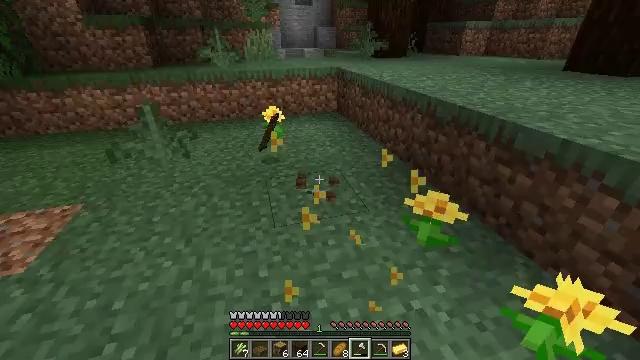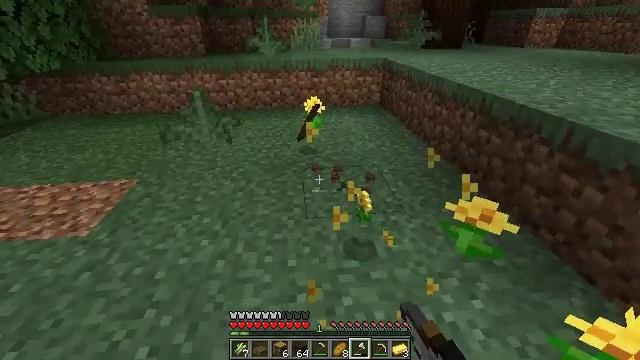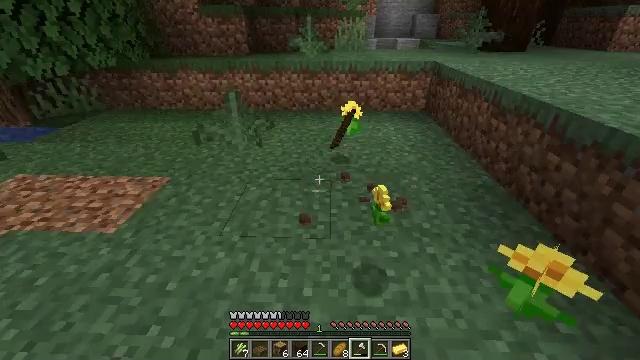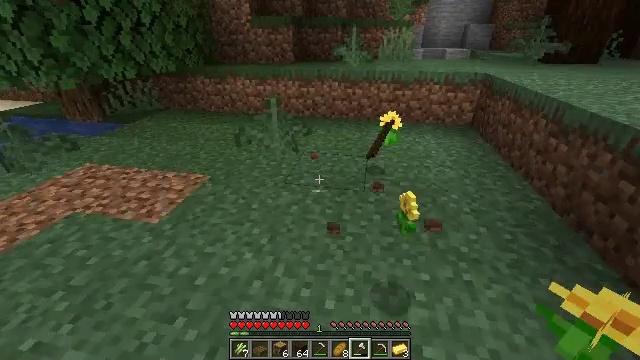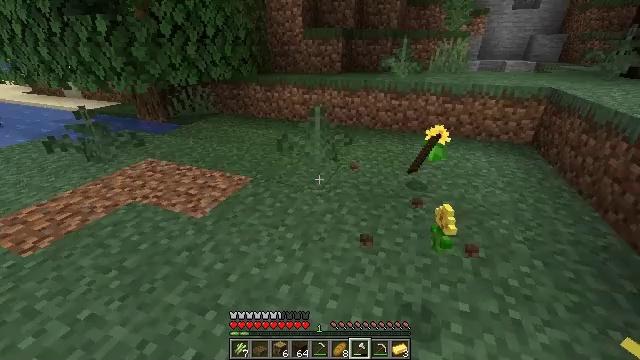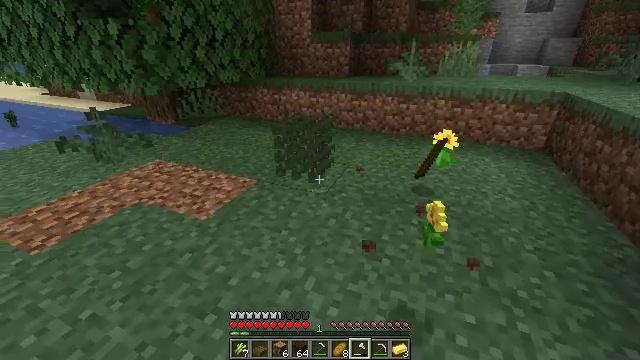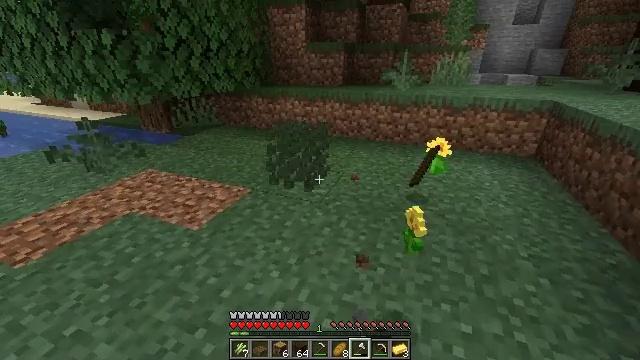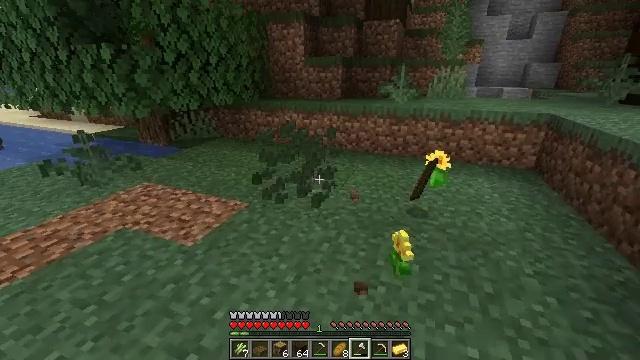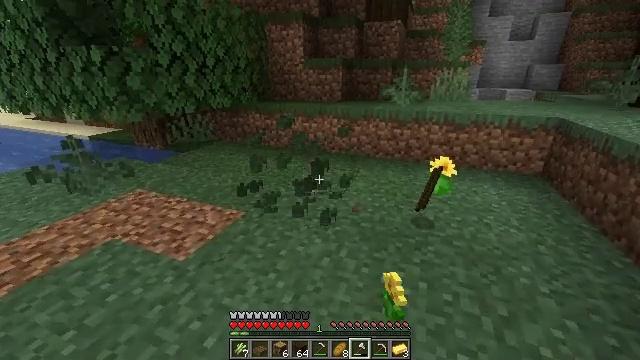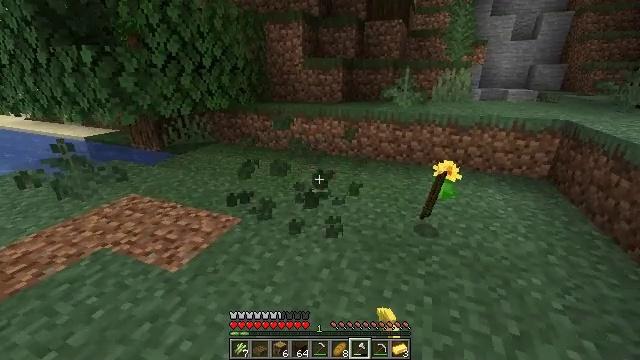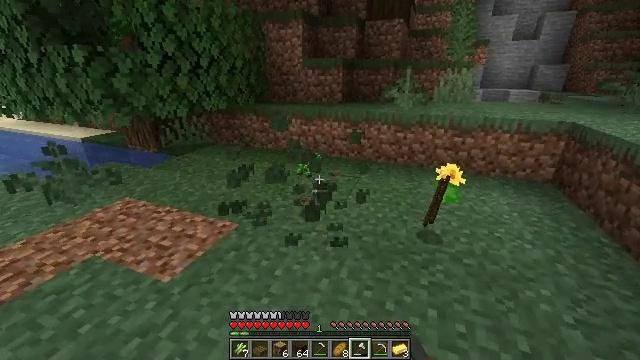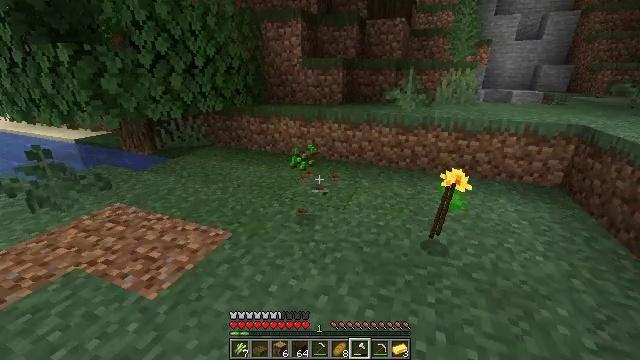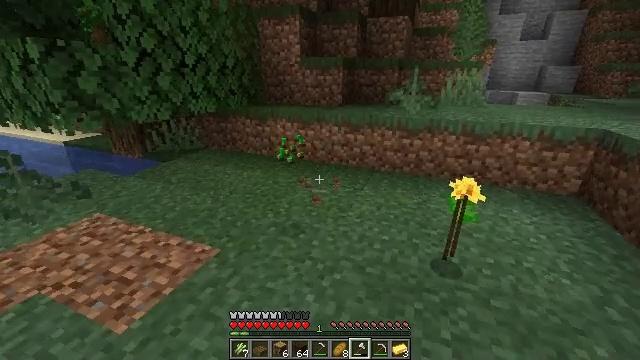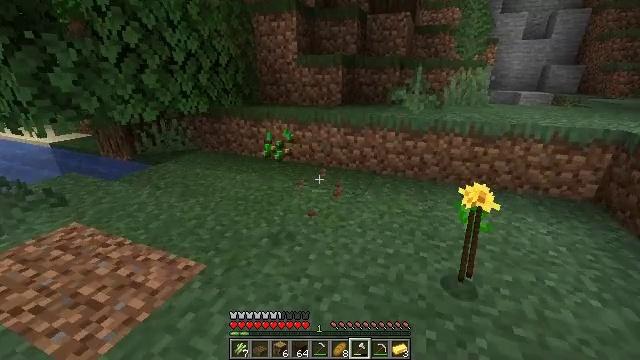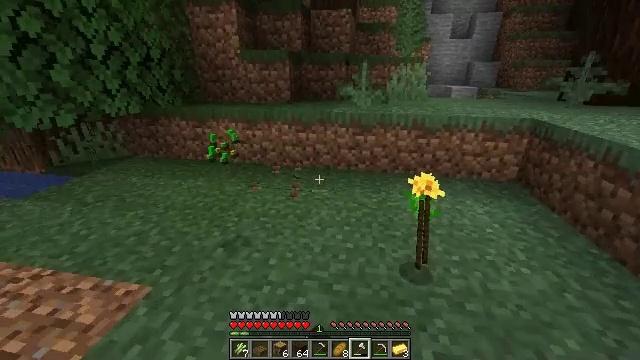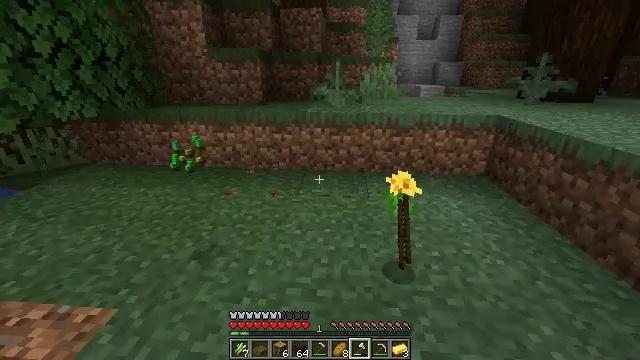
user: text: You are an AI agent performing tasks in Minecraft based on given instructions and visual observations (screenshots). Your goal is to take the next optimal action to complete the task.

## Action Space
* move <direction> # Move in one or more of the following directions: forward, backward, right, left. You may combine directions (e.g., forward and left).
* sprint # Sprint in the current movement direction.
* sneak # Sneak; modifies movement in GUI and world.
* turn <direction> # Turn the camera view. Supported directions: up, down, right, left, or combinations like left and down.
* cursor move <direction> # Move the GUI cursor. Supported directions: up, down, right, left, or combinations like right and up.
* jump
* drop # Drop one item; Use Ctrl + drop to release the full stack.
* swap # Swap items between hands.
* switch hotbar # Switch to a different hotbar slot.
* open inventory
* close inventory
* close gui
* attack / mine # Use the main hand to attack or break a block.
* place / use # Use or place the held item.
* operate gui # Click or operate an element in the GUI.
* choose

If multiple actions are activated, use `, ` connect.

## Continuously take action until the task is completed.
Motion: motion action
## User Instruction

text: Mine fern in the forest.
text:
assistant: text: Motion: move forward, turn left and down, attack / mine
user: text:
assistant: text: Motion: turn left, attack / mine
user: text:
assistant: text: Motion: turn left and up, attack / mine
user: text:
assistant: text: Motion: turn left and up
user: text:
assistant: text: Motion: turn left, attack / mine
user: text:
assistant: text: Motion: turn right and up, attack / mine
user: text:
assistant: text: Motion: move forward, turn up, attack / mine
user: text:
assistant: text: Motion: move forward, attack / mine
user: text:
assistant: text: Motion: move forward, attack / mine
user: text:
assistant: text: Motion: move forward, attack / mine
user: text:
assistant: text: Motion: move forward, attack / mine
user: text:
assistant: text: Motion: move forward
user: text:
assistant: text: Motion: move forward, attack / mine
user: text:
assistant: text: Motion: turn right, attack / mine
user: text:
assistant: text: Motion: turn right
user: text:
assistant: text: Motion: turn left, attack / mine
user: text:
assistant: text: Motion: turn left, attack / mine
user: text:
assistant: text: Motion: turn left, attack / mine
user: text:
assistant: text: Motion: turn left
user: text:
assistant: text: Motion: turn left, attack / mine
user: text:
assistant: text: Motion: attack / mine
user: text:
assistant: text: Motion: attack / mine
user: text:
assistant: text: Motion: turn right
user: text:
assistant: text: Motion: turn right, attack / mine
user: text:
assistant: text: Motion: turn right, attack / mine
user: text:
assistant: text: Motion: move forward, turn right, attack / mine
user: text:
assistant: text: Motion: move forward, attack / mine
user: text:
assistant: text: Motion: move forward, turn left
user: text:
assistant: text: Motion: move forward, turn left, attack / mine
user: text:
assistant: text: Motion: move forward, turn left, attack / mine